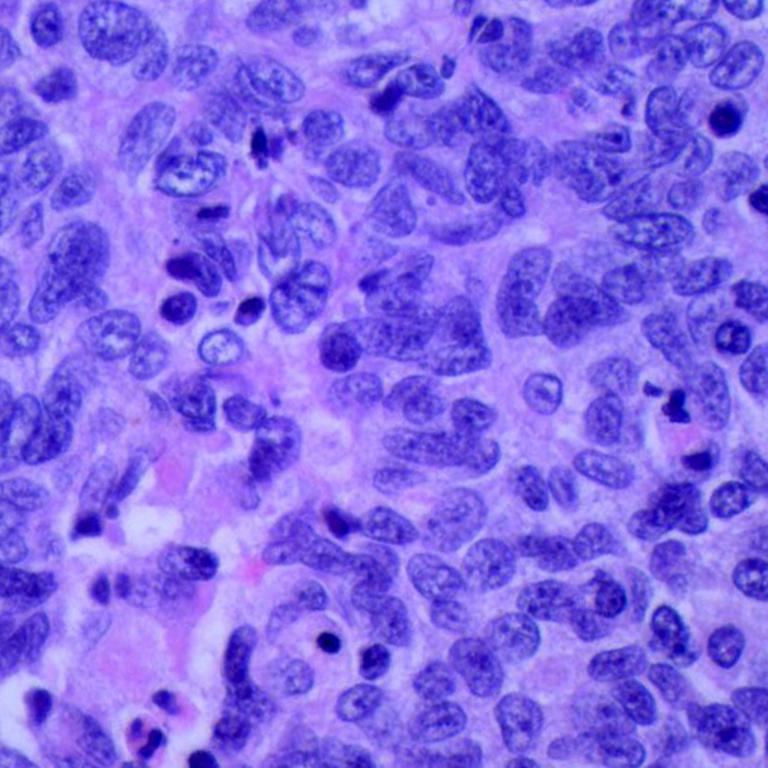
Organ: lung
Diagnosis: squamous carcinomas